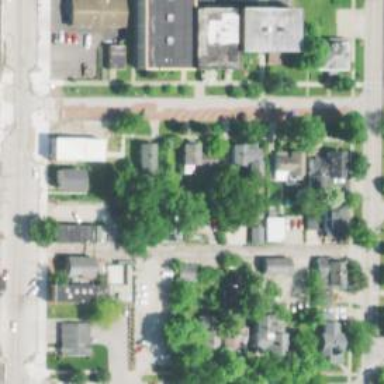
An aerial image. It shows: Alleyway designated as service road.